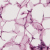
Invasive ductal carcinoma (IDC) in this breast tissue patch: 0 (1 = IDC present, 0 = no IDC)